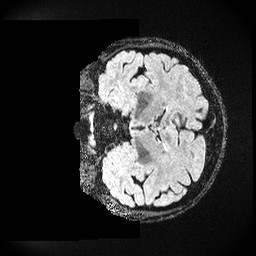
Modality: FLAIR
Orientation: coronal
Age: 42
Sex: female
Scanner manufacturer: ge
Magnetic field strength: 3 T
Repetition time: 4.802 s
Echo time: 0.1172 s